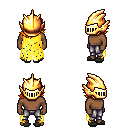
a pixel art fantasy rpg character, male body template, human, dark skin, yellow tattered cape, metal pants, light blonde swoop hairstyle, gold helm, gray slippers, four views (front, back, left, right), 2x2 character sprite sheet, small pixel art, hard edges, no anti-aliasing